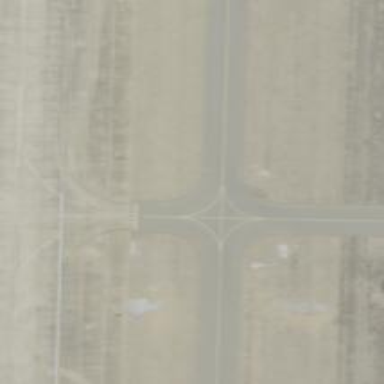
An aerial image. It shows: Image of taxiway at airport.